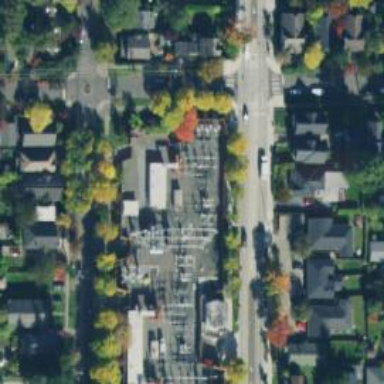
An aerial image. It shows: Distribution level power substation surrounded by wall.